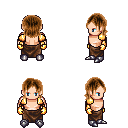
a pixel art fantasy rpg character, male body template, human, light skin, gold arm armor, robe skirt, brown long bangs hairstyle, gold gloves, metal boots, four views (front, back, left, right), 2x2 character sprite sheet, small pixel art, hard edges, no anti-aliasing